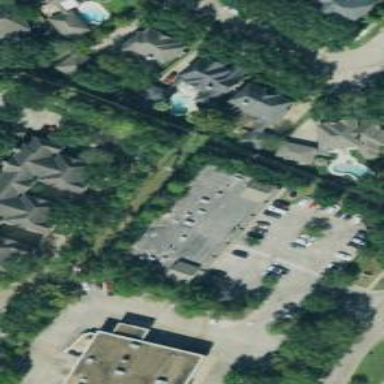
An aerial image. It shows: Parking space.